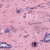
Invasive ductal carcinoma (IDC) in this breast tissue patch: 1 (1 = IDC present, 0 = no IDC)